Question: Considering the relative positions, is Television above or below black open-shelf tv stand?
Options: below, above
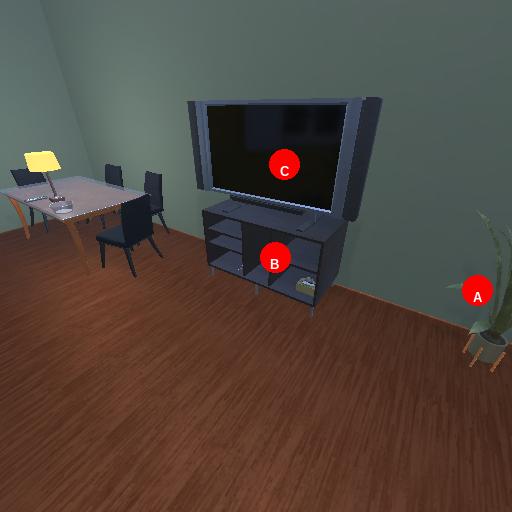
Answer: below